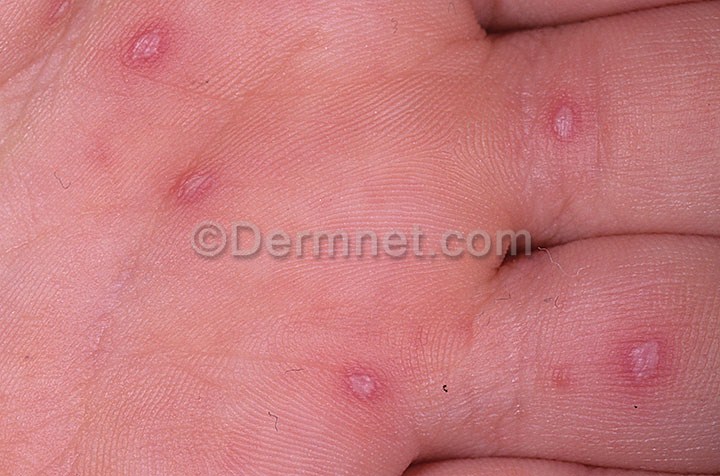
Disease: Warts Molluscum and other Viral Infections